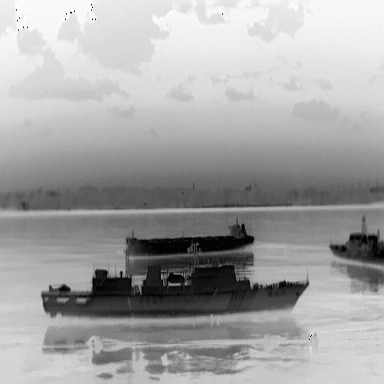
There are two warships in the infrared image.